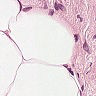
Metastatic tissue present: no